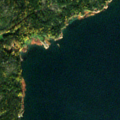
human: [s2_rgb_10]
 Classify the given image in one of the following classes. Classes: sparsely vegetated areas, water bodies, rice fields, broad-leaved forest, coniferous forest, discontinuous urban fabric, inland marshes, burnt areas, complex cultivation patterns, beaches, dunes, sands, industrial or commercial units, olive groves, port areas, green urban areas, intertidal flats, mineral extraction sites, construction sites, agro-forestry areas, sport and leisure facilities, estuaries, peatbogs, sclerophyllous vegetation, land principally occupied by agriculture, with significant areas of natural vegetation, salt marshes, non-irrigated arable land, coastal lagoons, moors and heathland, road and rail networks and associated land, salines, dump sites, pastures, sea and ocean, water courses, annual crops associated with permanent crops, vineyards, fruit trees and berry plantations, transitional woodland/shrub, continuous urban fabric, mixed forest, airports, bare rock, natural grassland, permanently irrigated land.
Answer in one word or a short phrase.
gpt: mixed forest, sea and ocean